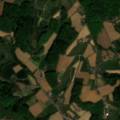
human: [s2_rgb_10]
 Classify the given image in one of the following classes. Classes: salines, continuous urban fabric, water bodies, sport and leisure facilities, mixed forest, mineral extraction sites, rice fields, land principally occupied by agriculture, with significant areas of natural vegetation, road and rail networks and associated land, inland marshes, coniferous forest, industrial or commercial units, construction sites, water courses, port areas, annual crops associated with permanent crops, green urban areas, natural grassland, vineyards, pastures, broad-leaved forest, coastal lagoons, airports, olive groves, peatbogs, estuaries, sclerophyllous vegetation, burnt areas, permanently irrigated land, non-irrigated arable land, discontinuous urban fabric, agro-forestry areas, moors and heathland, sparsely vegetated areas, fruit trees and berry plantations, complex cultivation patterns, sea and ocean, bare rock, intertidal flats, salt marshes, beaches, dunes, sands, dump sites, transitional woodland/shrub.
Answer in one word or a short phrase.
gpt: non-irrigated arable land, complex cultivation patterns, land principally occupied by agriculture, with significant areas of natural vegetation, broad-leaved forest